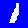
Digit: 1